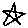
Label: star